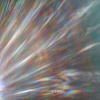
Label: sunburn